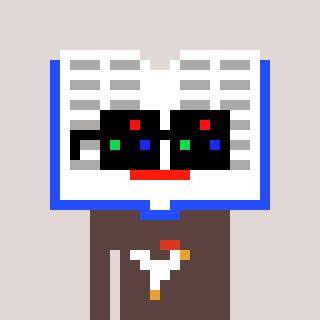
a pixel art character with square black sunglasses, a dictionary-shaped head and a darkbrown-colored body on a warm background